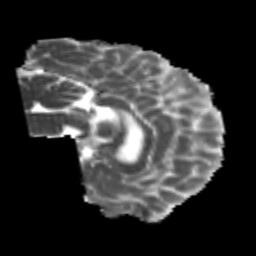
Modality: MD
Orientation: sagittal
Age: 24
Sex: male
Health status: healthy
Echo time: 0.074 s